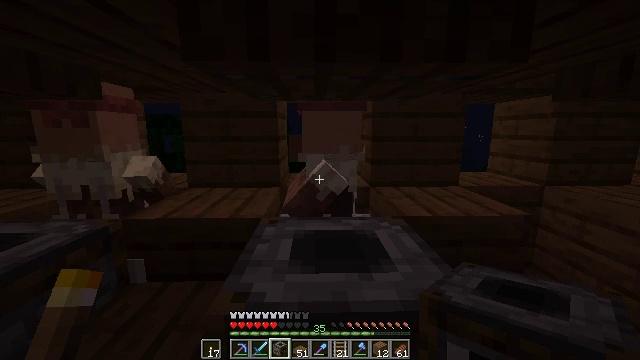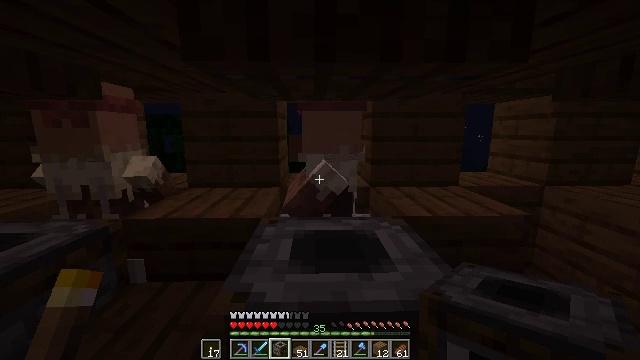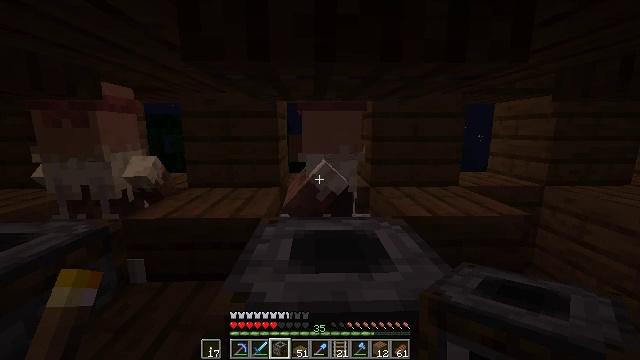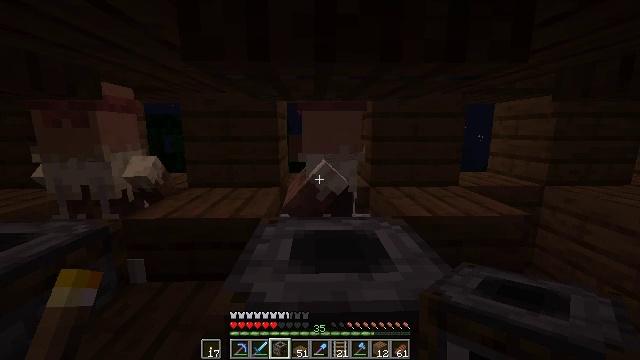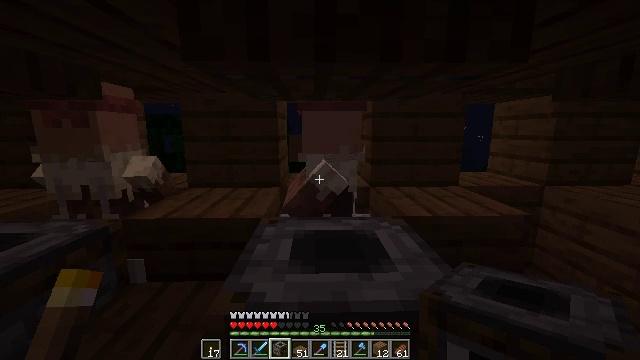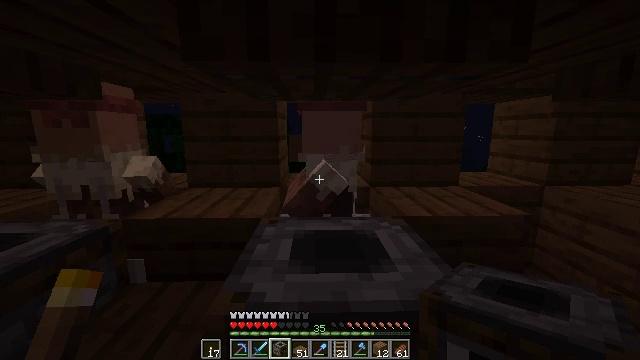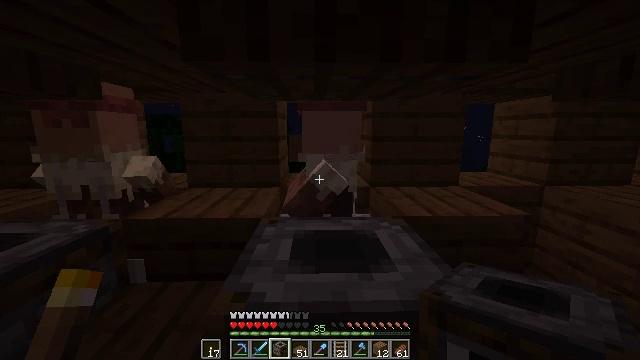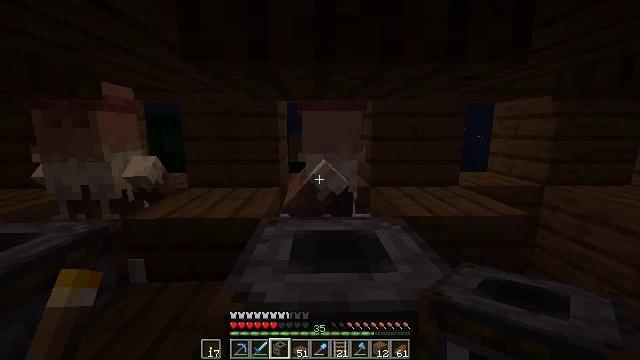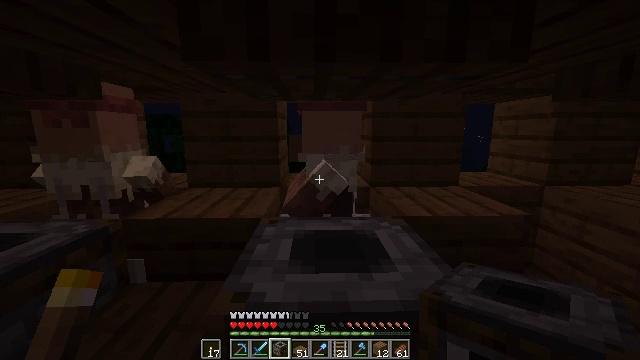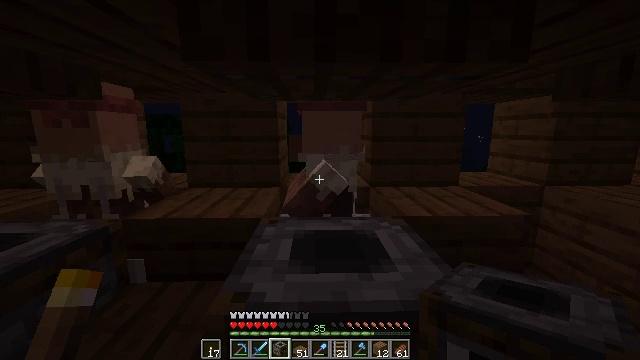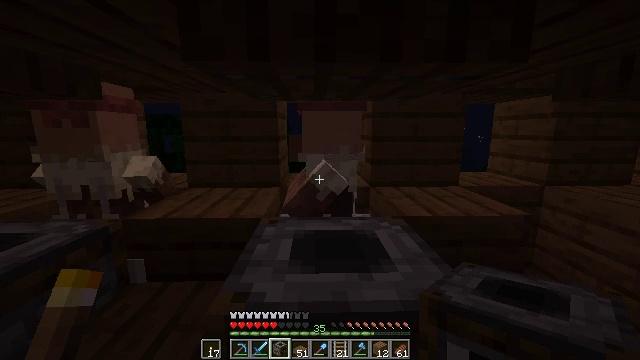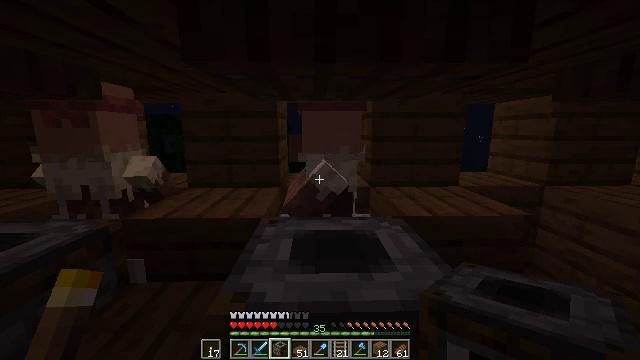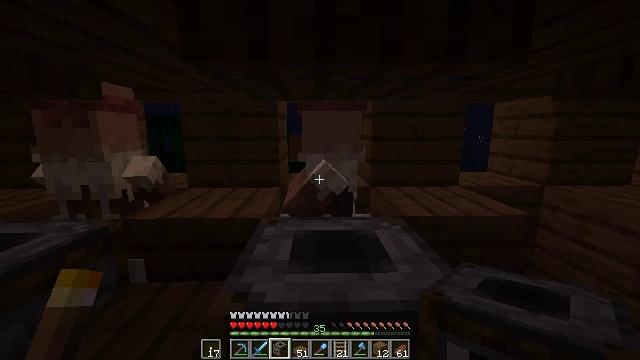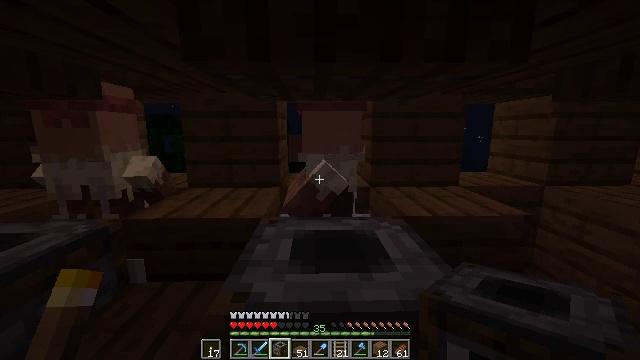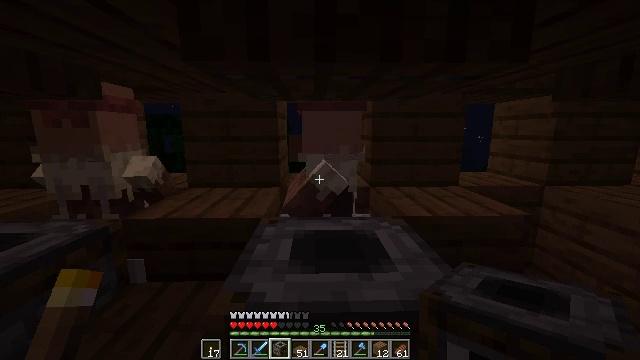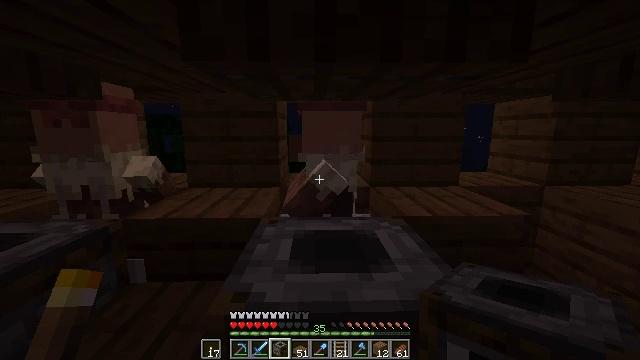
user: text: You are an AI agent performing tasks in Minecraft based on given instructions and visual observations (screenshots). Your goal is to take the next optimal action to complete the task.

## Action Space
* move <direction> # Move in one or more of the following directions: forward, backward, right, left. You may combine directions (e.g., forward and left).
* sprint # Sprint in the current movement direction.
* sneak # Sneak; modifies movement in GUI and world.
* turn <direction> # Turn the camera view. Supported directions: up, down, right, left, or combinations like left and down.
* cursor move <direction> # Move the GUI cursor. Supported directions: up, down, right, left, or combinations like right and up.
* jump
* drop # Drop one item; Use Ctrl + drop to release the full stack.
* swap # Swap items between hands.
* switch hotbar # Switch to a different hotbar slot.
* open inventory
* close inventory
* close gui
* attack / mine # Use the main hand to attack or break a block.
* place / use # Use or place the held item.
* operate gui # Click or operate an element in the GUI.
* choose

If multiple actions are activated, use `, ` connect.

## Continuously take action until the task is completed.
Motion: motion action
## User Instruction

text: Reclaim the smoker from the setup.
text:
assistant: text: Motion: no_op
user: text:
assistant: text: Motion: no_op
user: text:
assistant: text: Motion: no_op
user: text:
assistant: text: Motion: no_op
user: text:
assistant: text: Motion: no_op
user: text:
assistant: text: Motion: no_op
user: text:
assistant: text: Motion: no_op
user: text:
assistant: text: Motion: no_op
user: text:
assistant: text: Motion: no_op
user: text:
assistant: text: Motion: no_op
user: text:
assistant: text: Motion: no_op
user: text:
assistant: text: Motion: no_op
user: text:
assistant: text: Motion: no_op
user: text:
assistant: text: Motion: no_op
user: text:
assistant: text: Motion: no_op
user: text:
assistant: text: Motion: no_op
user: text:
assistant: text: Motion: no_op
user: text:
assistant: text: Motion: no_op
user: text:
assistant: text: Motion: no_op
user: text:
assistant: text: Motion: no_op
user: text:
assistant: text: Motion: no_op
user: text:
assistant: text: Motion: no_op
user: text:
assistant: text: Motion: no_op
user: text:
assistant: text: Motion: no_op
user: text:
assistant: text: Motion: no_op
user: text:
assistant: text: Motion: no_op
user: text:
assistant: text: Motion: no_op
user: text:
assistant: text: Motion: no_op
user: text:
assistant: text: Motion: no_op
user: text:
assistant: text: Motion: no_op